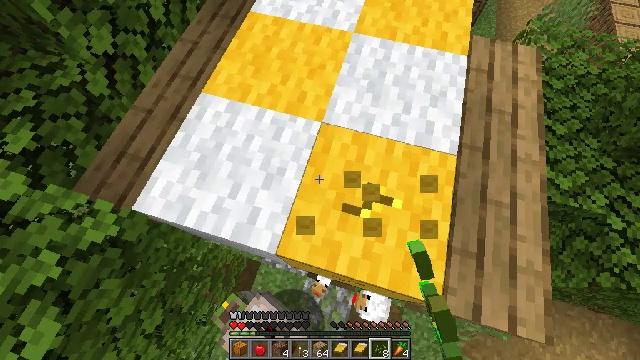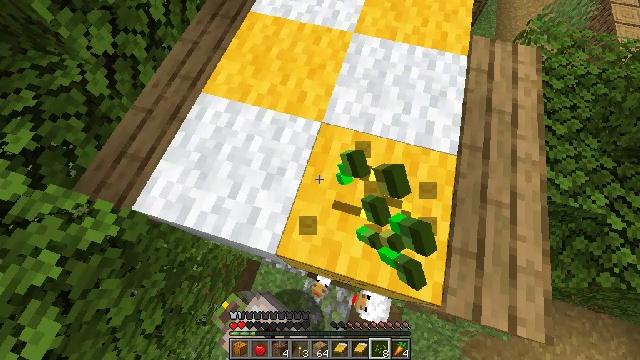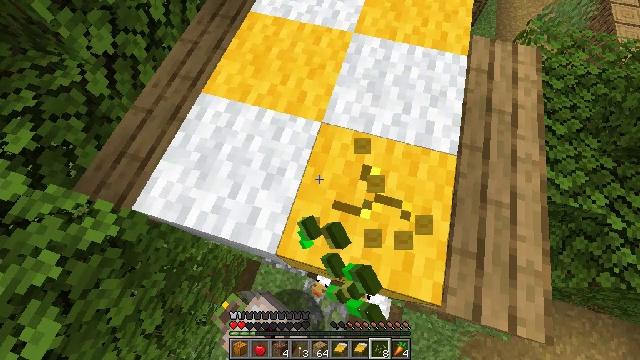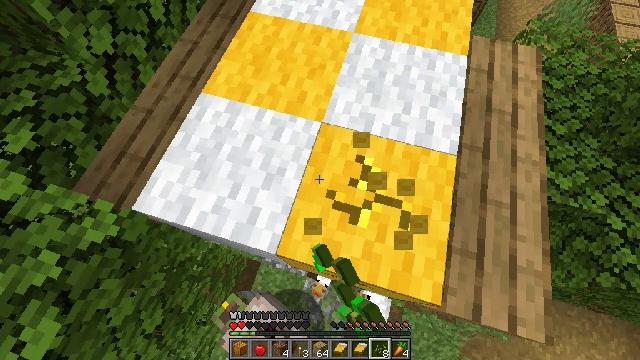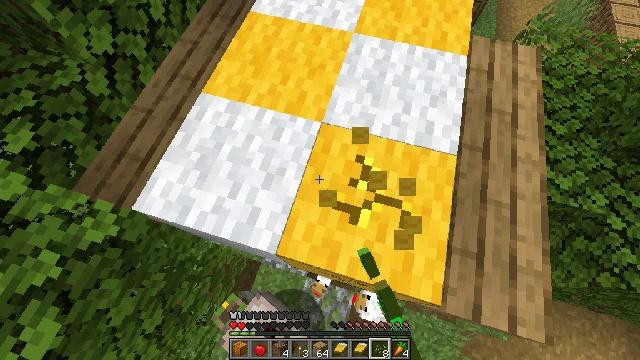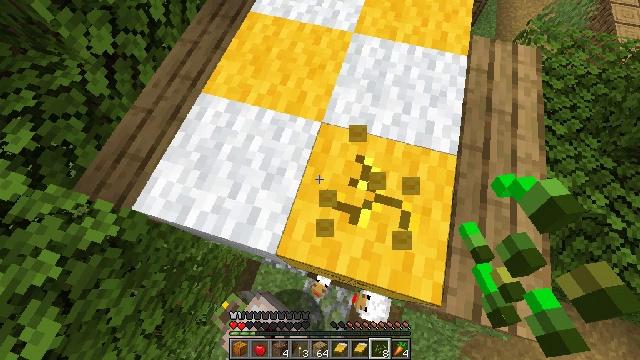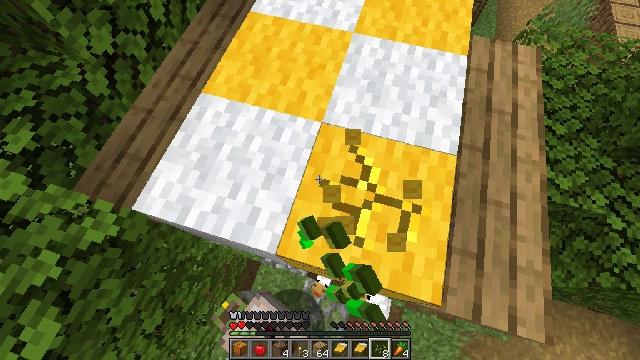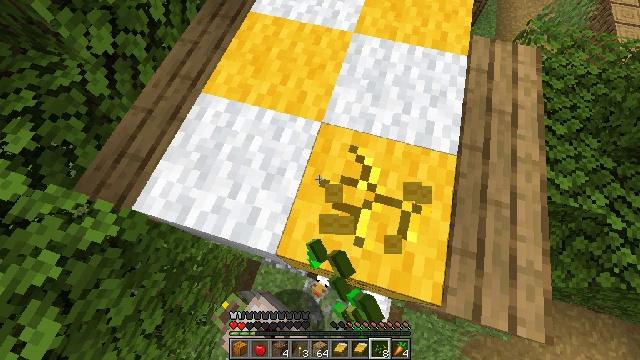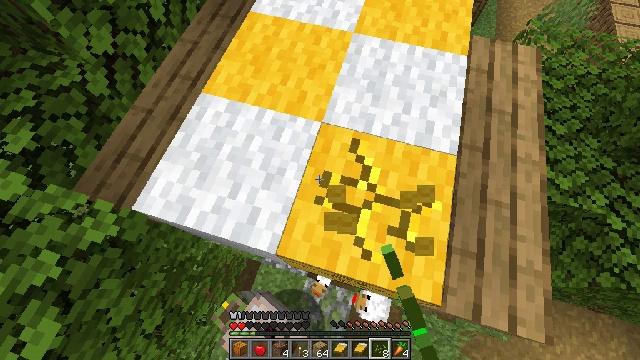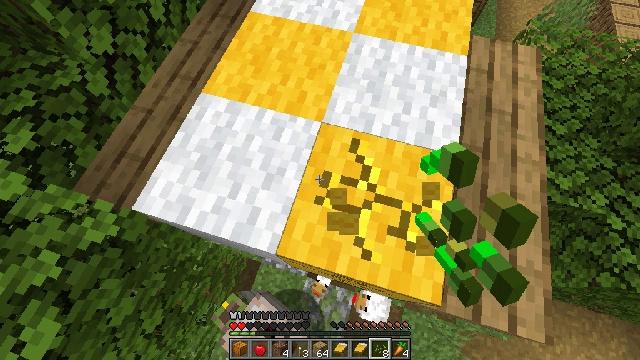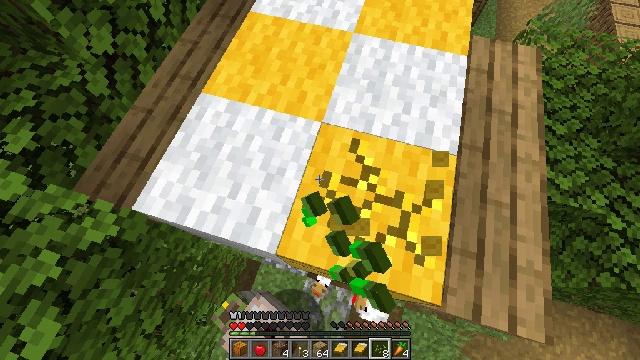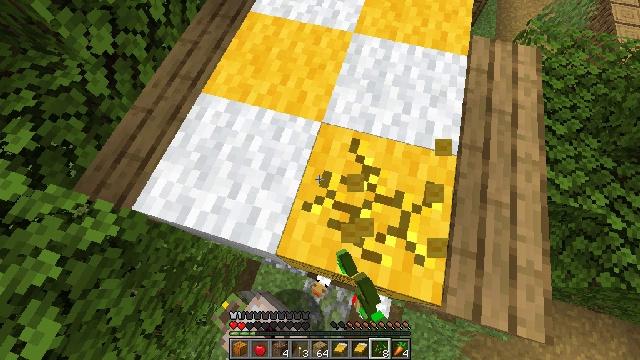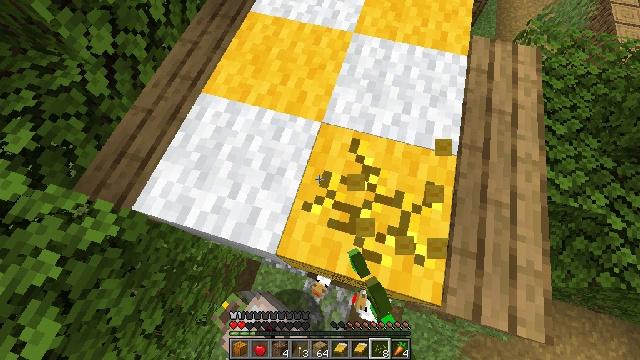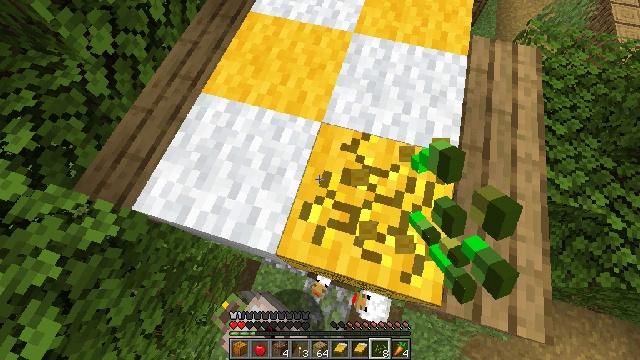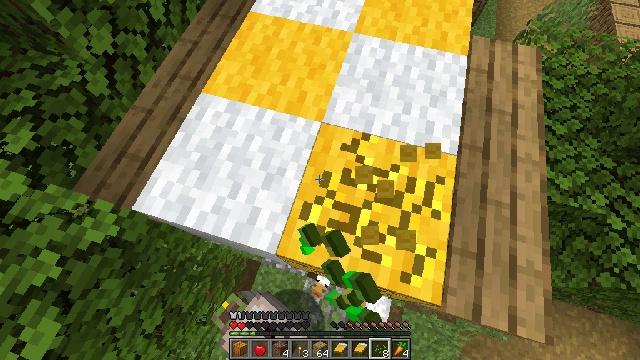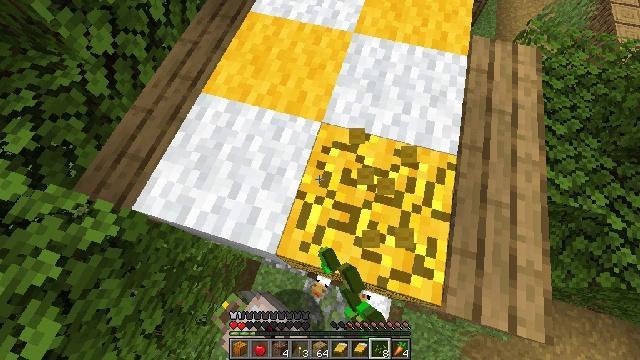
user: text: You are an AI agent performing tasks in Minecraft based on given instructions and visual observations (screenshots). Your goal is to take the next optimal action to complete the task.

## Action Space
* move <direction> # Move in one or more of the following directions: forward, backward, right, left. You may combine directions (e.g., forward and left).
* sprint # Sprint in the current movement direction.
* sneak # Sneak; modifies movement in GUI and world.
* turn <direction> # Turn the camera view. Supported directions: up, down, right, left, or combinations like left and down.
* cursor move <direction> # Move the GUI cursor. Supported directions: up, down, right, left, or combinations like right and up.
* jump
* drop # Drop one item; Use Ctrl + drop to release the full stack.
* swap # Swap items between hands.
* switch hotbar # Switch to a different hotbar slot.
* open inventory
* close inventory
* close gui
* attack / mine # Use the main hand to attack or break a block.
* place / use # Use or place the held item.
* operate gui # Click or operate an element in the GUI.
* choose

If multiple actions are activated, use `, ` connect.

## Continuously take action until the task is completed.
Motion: motion action
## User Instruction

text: Gather yellow wool from a structure.
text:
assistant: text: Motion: attack / mine
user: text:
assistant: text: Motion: attack / mine
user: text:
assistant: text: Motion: attack / mine
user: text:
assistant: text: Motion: attack / mine
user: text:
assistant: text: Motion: attack / mine
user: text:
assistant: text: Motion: attack / mine
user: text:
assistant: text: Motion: attack / mine
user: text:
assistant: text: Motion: attack / mine
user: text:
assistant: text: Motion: attack / mine
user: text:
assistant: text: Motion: attack / mine
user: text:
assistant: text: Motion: attack / mine
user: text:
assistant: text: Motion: attack / mine
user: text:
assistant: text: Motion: attack / mine
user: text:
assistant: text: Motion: attack / mine
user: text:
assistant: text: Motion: attack / mine
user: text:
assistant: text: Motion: attack / mine
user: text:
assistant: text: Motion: attack / mine
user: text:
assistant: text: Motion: attack / mine
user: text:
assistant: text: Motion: attack / mine
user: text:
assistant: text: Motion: attack / mine
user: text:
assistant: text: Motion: attack / mine
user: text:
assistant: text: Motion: attack / mine
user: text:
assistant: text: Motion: attack / mine